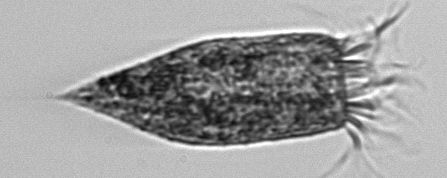
Label: Strombidium_conicum